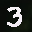
Label: 3